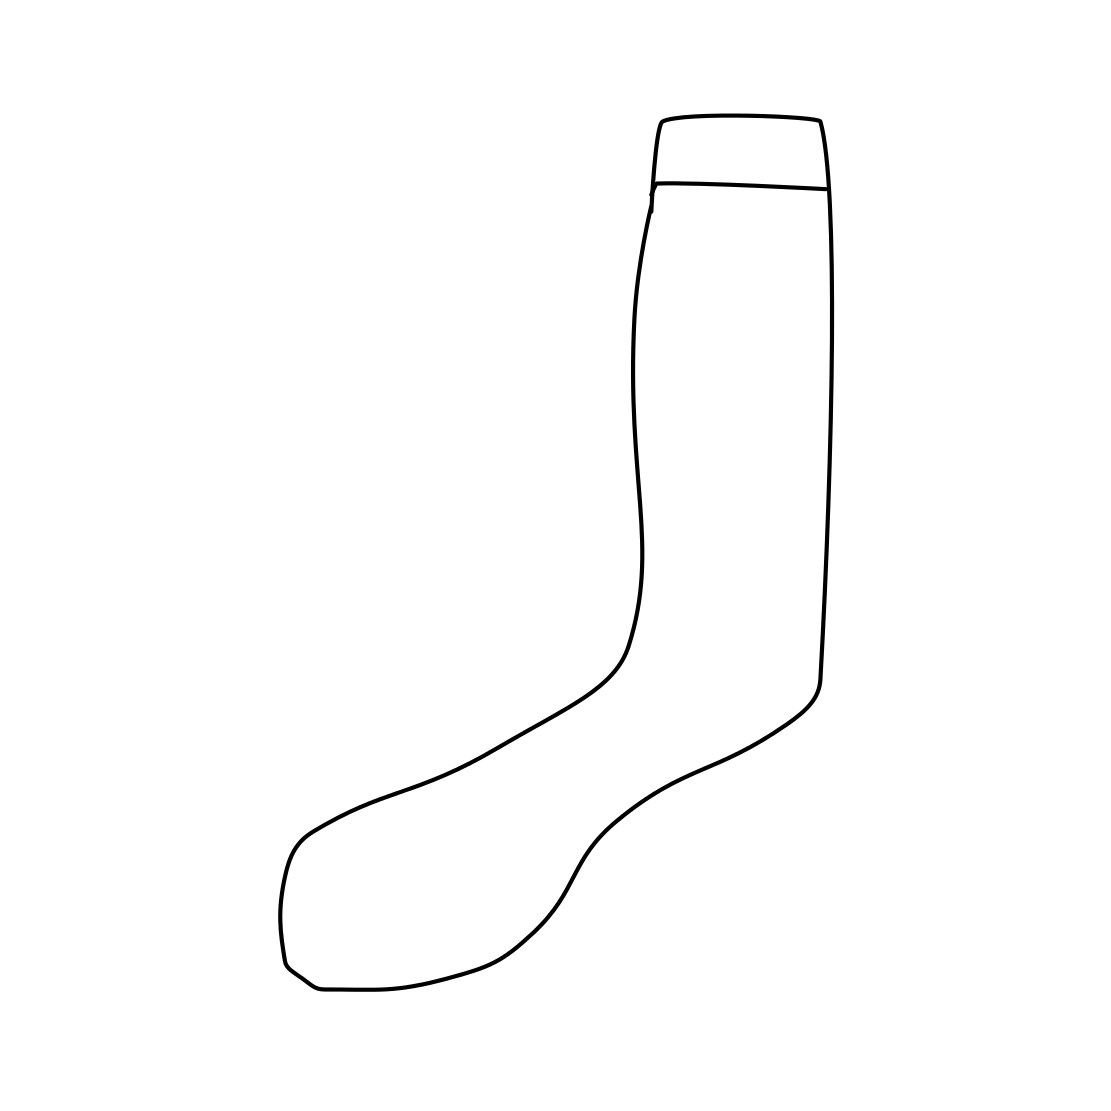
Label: socks